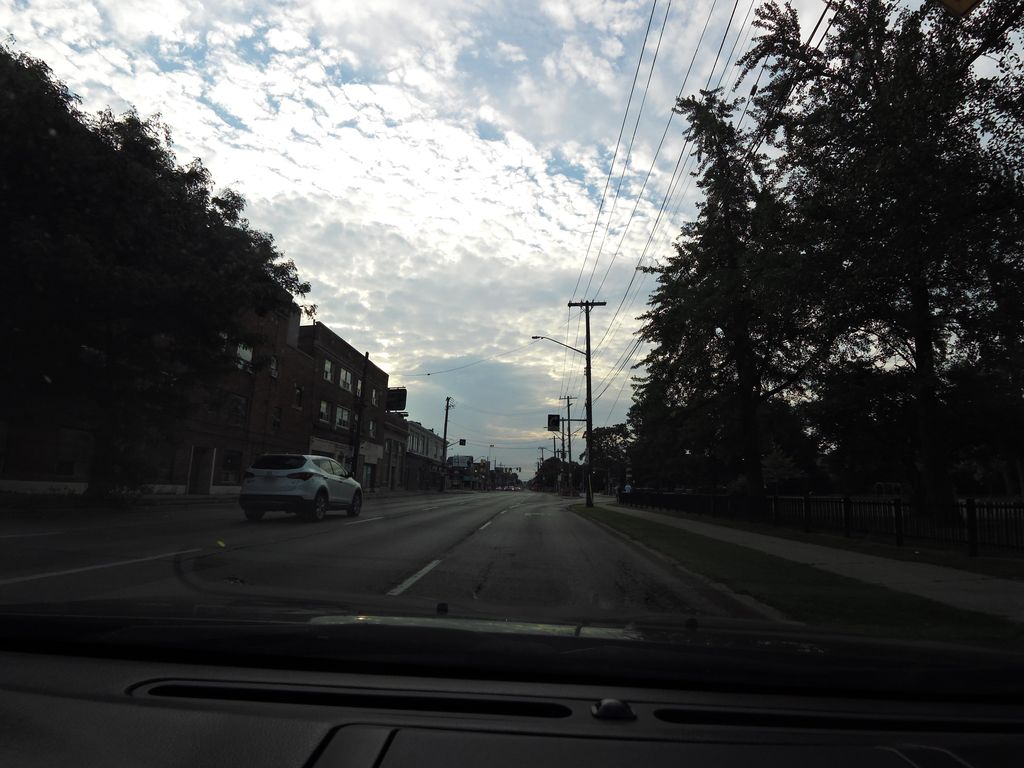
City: hamilton